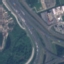
Land use / land cover class: Highway